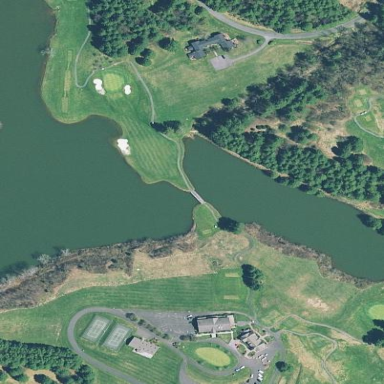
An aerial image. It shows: Scenic view of water hazard on golf course. The natural water feature adds beauty to the landscape.